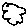
Label: cloud